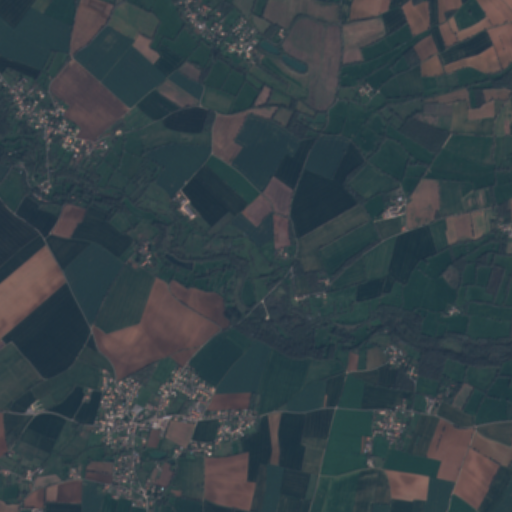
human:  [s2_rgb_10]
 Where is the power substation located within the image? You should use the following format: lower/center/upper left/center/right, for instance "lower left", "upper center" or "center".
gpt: The power substation is located in the lower left of the image.
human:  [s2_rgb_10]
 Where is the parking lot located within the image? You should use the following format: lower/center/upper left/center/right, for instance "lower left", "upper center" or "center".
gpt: There is no parking lot in the image.